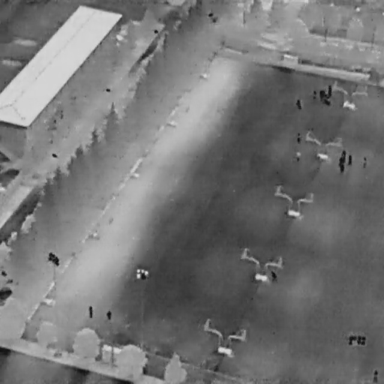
There are 17 People in the infrared image.